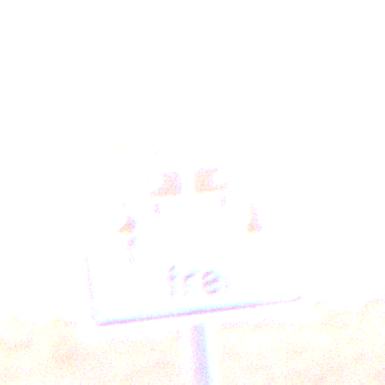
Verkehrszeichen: CarsharingfahrzeugeFrei
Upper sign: Parken
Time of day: SunriseSunset
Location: Outdoor (Nature)
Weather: Clear
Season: NotSpecified
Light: Natural